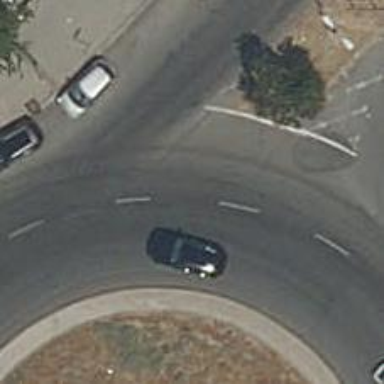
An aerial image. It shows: Primary highway with asphalt surface leading to roundabout.